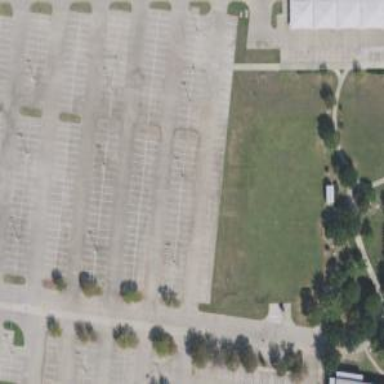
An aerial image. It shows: Parking area.